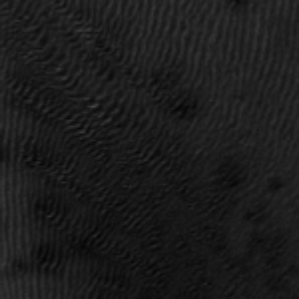
Label: frost